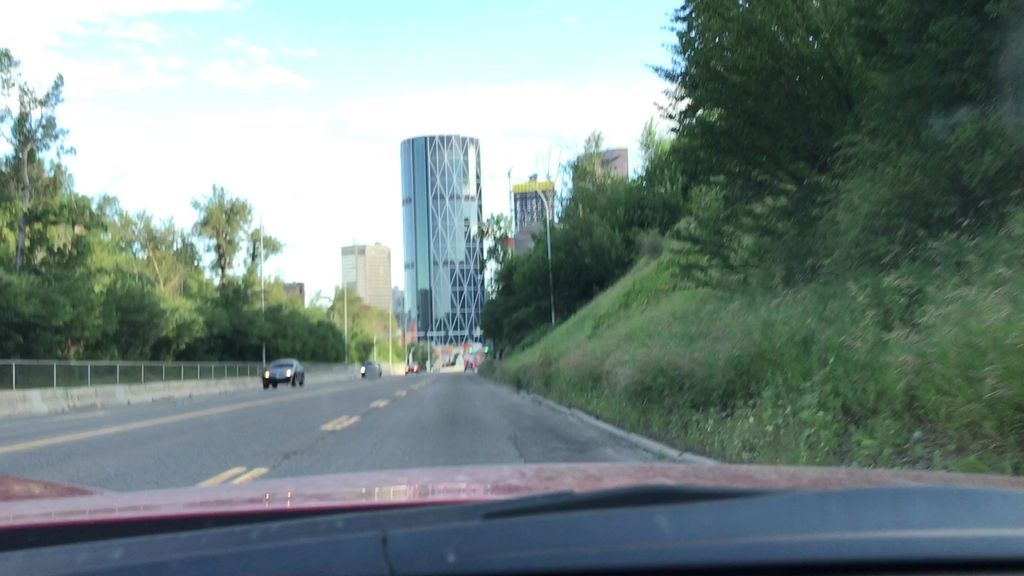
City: calgary